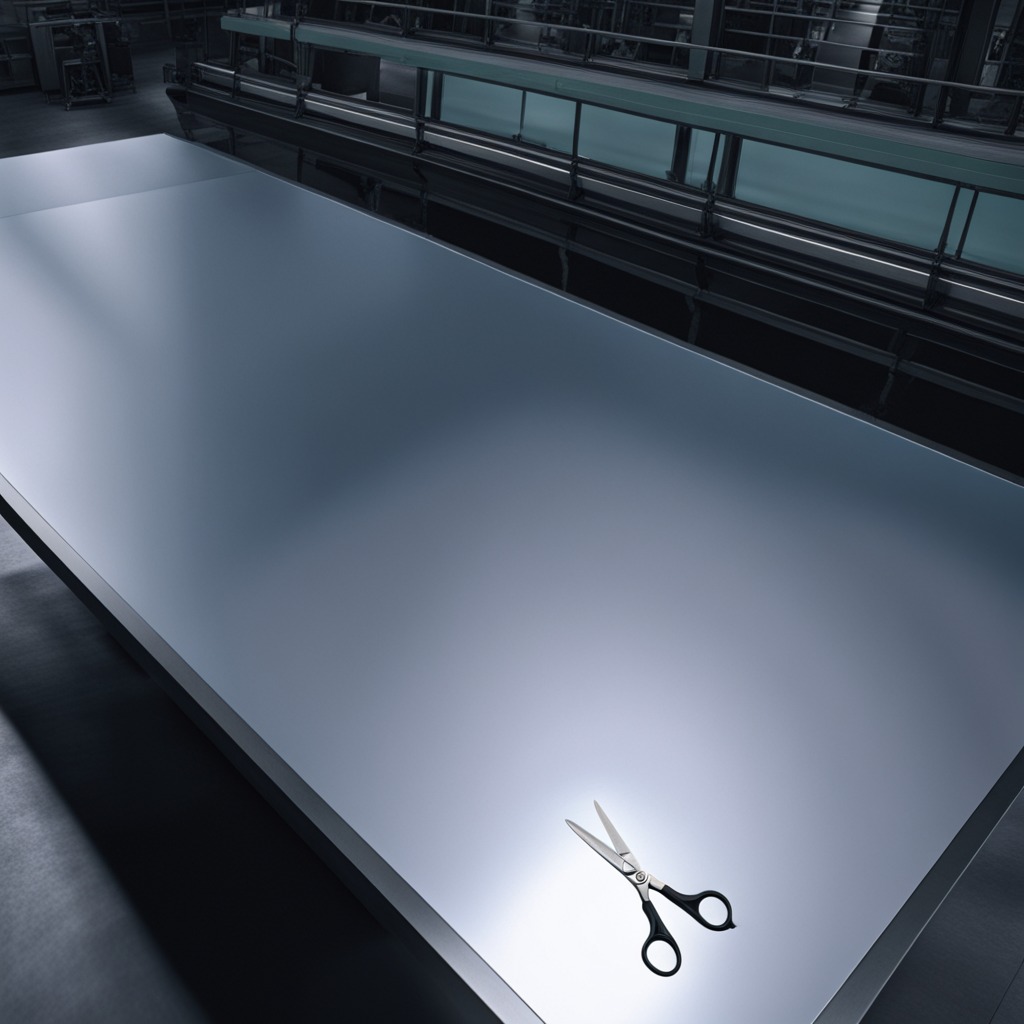
A scissor lying on the tabletop